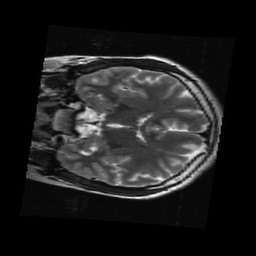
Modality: T2w
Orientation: coronal
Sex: female
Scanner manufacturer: ge
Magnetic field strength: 3 T
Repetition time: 5 s
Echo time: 0.1007 s